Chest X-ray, PA view. Patient: 46 years old, sex F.
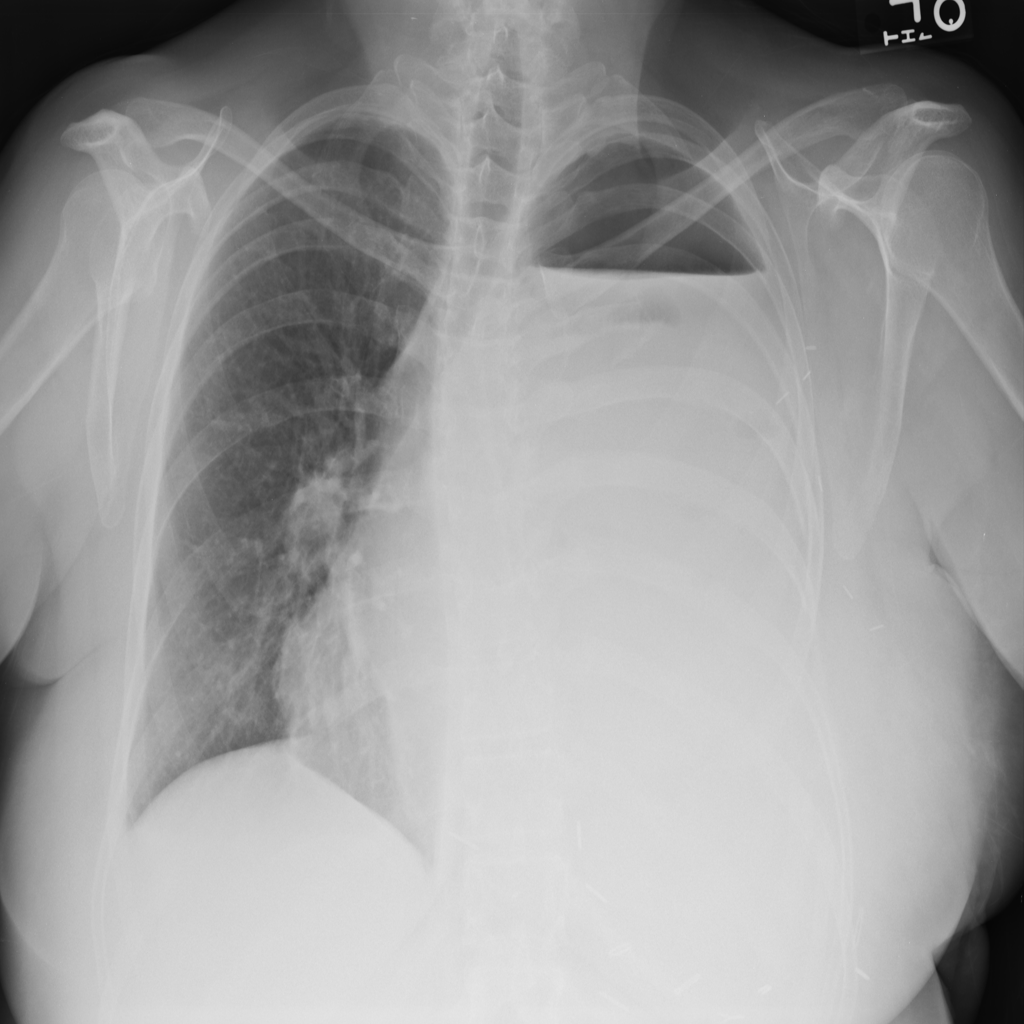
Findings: No Finding